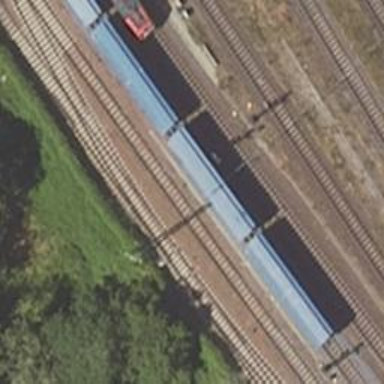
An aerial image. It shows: Railway switch.